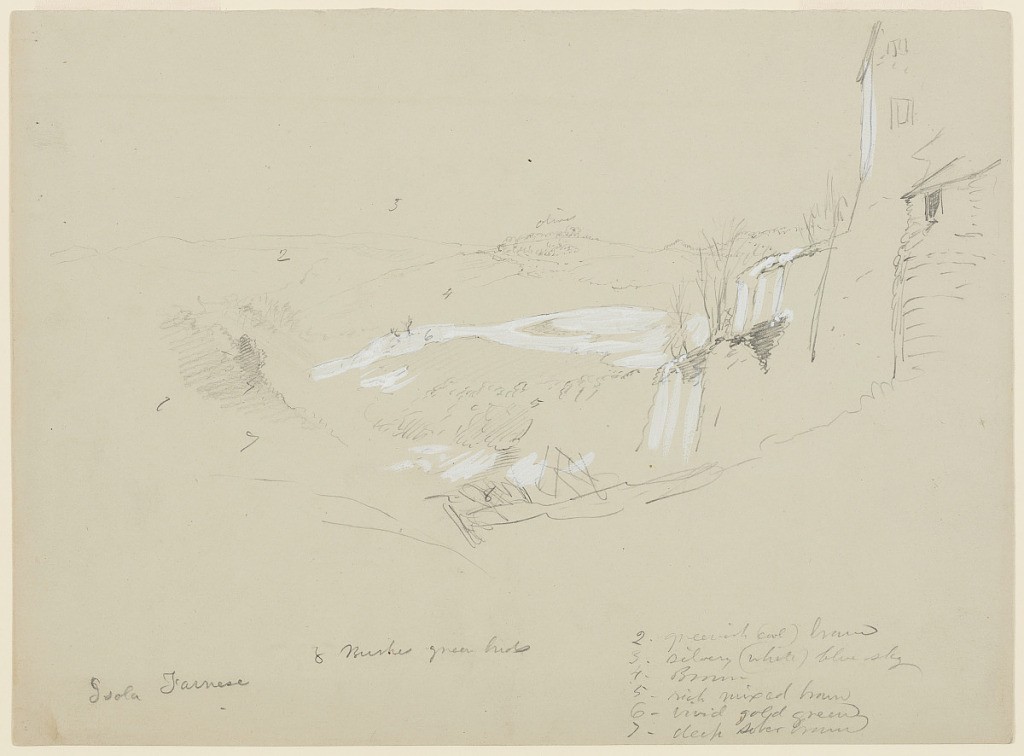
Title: The Roman Campagna from Isola Farnese, Italy
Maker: Frederic Edwin Church, American, 1826–1900
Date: May 1869
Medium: Graphite, brush and white gouache on light green wove paper
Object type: drawing
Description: Landscape and architecture sketch showing a view of the Roman Campagna from the village of Isola Farnese north of Rome, Italy. Two nearby buildings are visible atop a prominence at far right, which descends to a group of bushes at lower center. Picturesque rolling and partially wooded terrain extends from the middle distance into the background, where a grove of olive trees is visible atop a hill at center.